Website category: sports
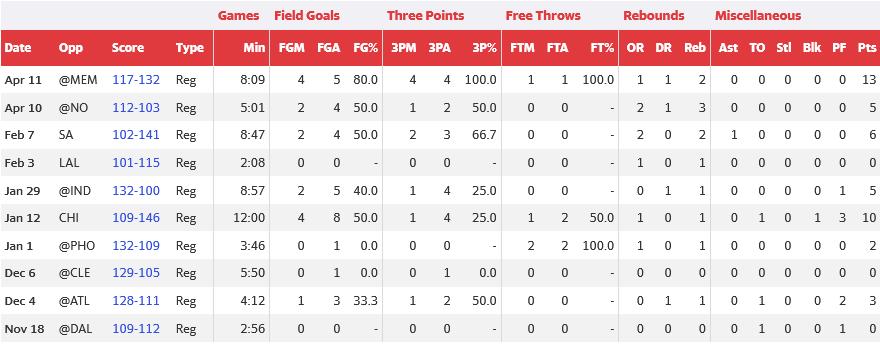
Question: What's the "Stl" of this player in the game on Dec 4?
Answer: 0

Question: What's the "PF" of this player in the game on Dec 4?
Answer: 2

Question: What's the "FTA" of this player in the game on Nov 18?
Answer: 0

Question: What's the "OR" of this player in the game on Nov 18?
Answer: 0

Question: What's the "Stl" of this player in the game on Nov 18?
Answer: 0

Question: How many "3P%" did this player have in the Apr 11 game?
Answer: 100.0

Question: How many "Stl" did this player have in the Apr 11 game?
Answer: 0

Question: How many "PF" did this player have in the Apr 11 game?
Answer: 0

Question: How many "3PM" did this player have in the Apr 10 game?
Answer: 1

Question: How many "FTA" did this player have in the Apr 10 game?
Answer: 0

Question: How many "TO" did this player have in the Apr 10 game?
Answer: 0

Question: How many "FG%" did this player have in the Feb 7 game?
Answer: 50.0

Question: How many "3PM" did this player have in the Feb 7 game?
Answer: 2

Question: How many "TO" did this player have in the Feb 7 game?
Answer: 0

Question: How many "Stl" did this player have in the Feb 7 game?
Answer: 0

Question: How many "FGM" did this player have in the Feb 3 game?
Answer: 0

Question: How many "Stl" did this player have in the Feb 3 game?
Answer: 0

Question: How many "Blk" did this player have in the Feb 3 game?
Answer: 0

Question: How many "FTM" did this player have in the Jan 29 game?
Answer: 0

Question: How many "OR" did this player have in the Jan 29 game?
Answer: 0

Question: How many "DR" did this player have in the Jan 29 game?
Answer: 1

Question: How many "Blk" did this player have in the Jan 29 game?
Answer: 0

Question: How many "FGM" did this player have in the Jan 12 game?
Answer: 4

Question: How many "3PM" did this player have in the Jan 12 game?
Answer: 1

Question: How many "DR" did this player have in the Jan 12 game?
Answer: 0

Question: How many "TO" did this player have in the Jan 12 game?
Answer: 1

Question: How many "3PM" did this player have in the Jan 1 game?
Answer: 0

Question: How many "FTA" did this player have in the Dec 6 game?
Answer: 0

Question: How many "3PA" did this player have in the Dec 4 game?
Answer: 2

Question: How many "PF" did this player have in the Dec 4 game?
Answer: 2

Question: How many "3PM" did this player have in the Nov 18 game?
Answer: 0

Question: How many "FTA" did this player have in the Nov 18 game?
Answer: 0

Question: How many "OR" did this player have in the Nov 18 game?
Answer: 0

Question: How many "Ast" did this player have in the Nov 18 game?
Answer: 0

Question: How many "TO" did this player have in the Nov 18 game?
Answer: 1

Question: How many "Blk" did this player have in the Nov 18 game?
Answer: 0

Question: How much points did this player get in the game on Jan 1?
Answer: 2

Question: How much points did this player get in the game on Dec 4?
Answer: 3

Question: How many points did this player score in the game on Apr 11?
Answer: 13

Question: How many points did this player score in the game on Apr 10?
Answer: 5

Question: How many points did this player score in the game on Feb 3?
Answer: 0

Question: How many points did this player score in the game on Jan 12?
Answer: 10

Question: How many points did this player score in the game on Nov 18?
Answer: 0

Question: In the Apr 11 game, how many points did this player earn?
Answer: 13

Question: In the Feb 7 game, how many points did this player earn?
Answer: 6

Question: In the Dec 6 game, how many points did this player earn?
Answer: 0

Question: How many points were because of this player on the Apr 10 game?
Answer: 5

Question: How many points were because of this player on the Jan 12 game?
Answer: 10

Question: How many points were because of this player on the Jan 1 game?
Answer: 2

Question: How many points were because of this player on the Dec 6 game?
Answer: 0